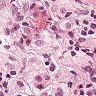
Metastatic tissue present: yes